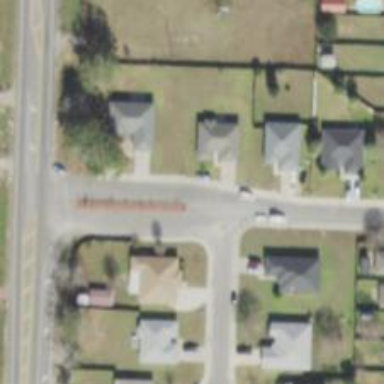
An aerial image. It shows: Residential road.